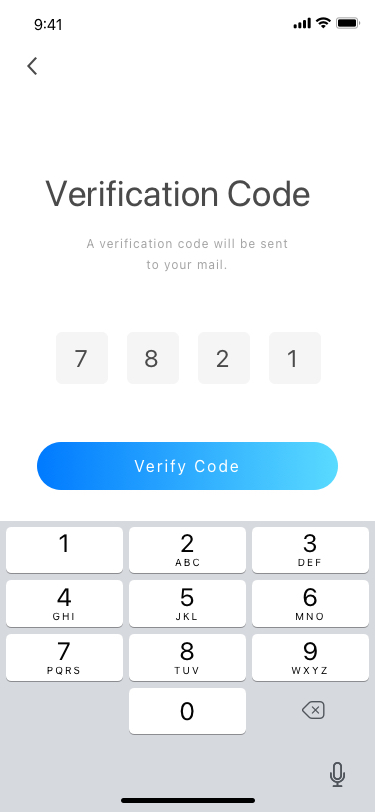
Text in this UI design:
A verification code will be sent
to your mail.
Verification Code